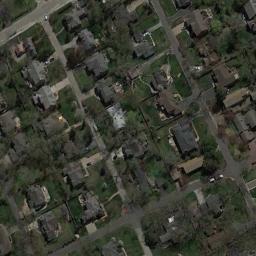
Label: medium_residential